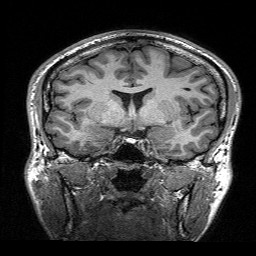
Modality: T1w
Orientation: sagittal
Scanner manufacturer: siemens
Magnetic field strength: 3 T